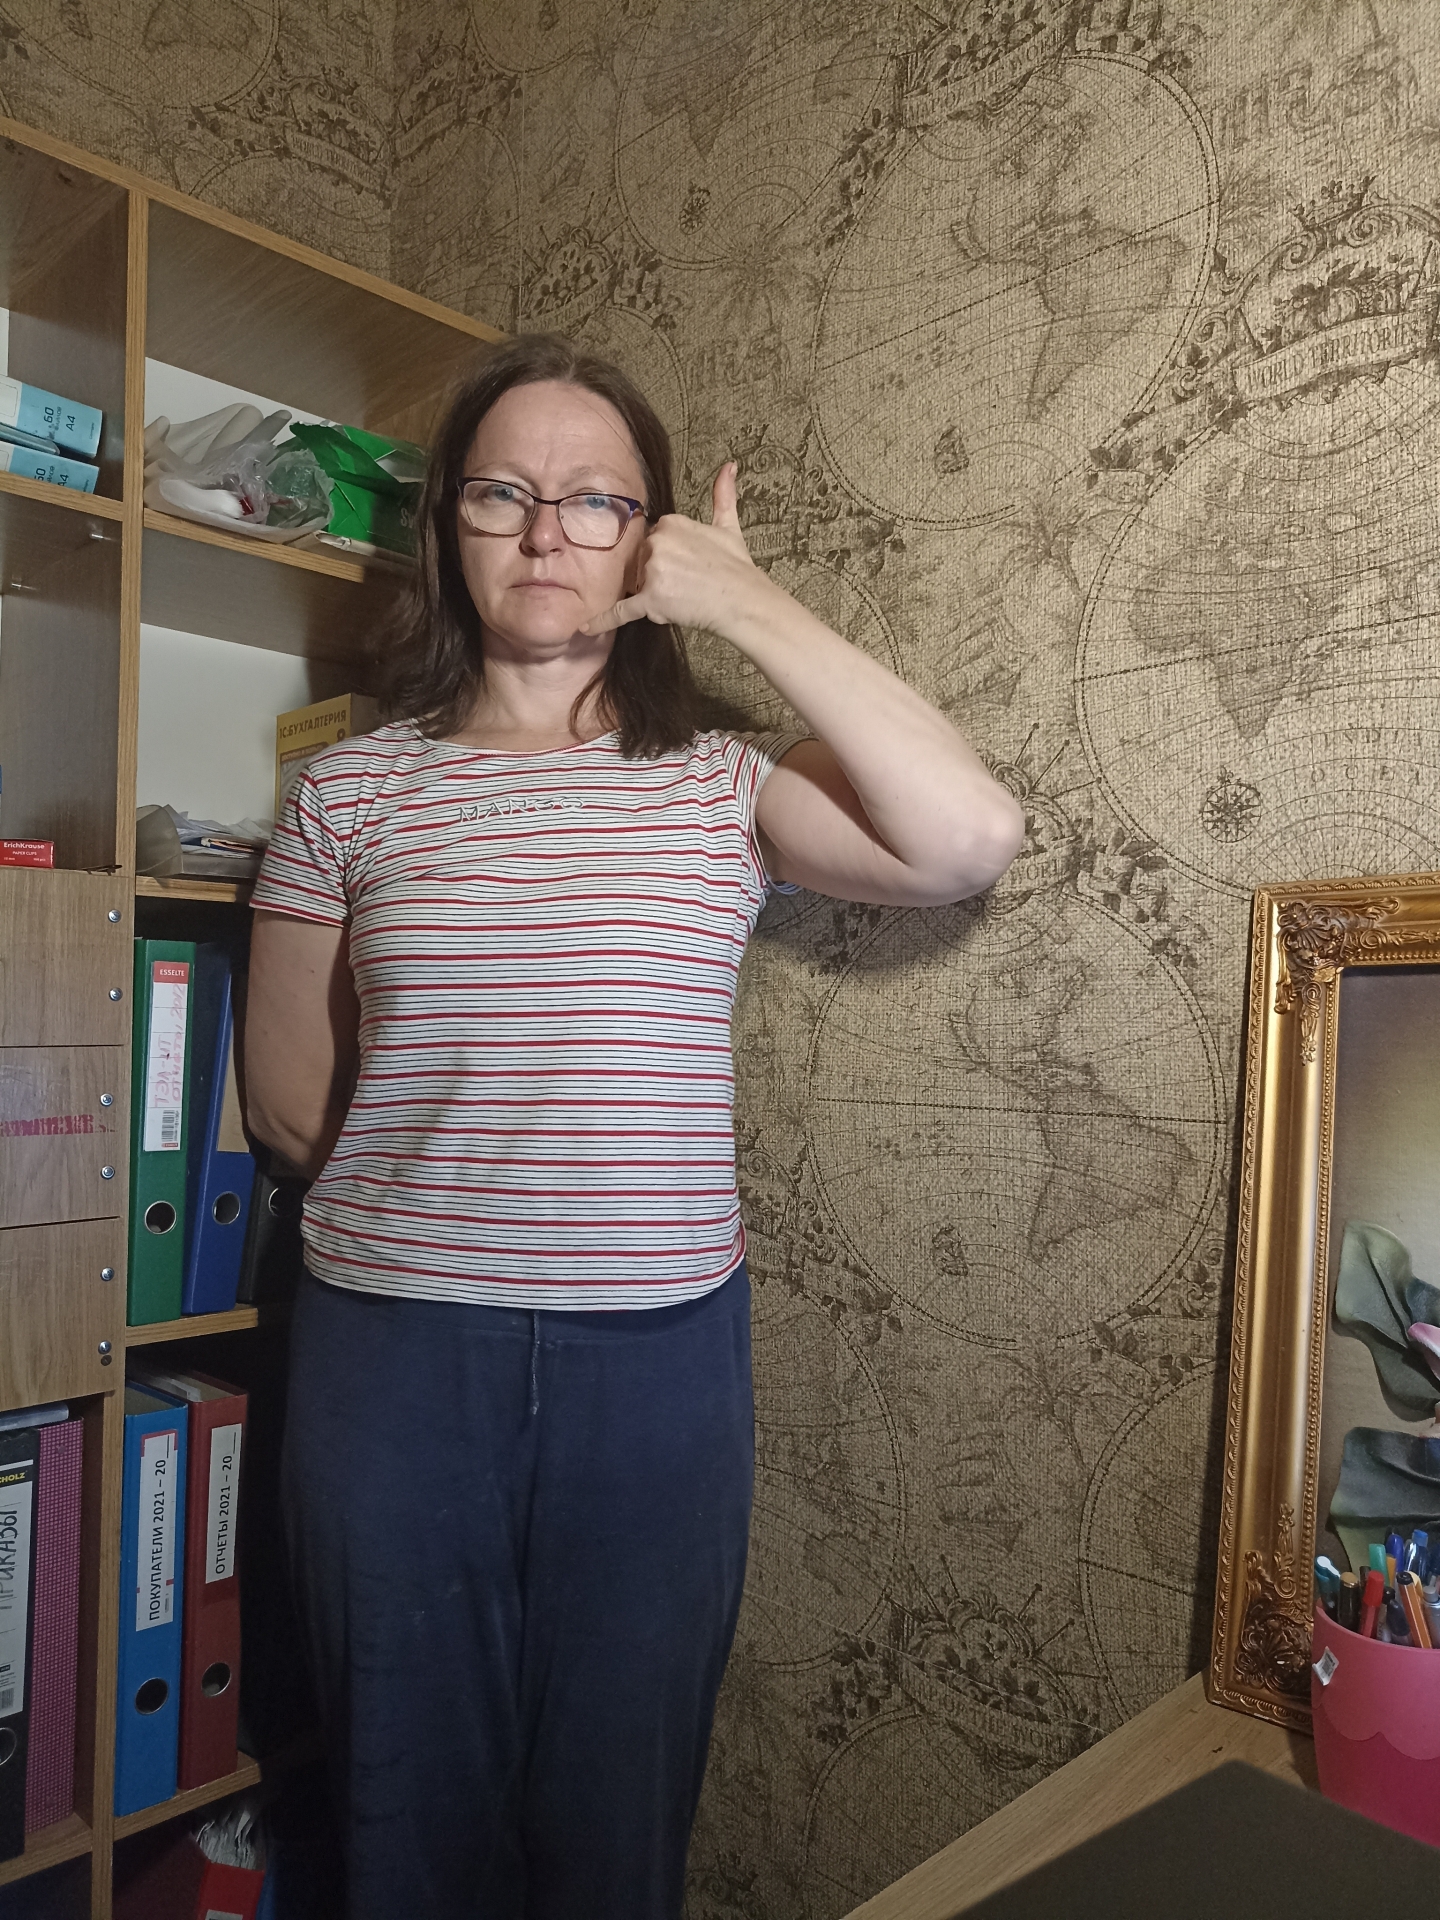
Label: clear